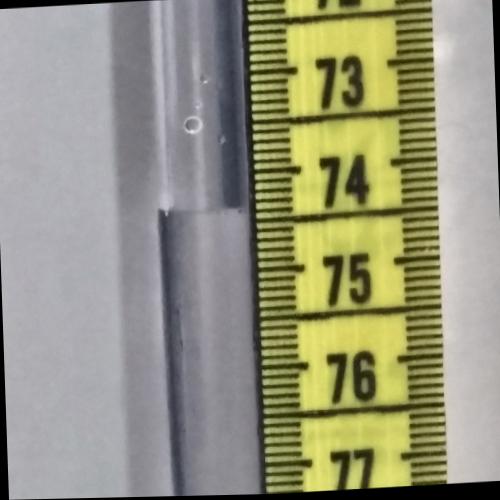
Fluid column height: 74.4 cm